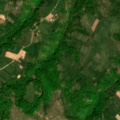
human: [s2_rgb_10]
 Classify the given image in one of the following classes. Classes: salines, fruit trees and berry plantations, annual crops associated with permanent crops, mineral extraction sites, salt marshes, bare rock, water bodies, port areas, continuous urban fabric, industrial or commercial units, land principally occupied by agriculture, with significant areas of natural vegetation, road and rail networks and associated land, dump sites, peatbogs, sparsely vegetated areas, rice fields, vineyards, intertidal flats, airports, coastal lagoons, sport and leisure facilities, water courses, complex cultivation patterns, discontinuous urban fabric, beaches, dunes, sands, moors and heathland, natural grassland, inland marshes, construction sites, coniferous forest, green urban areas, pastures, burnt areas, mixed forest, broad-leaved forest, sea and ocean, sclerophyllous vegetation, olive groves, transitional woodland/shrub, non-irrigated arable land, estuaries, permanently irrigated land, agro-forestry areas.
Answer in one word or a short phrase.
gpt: pastures, complex cultivation patterns, broad-leaved forest